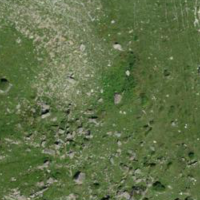
EUNIS habitat code: 26
Species observed at this site:
Rupicapra rupicapra